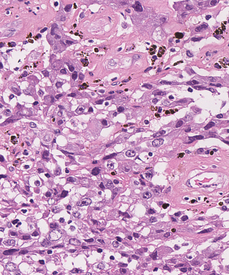
Tumor epithelial tissue: yes
Tumor-associated stroma tissue: yes
Normal tissue: no